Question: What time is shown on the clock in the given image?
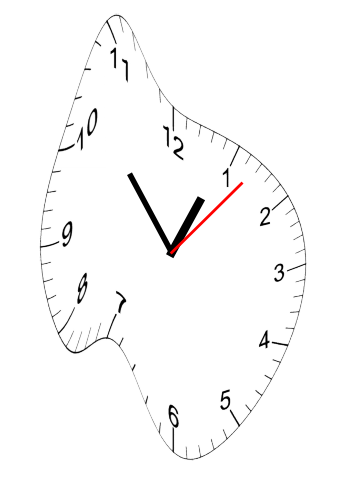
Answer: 12:53:07